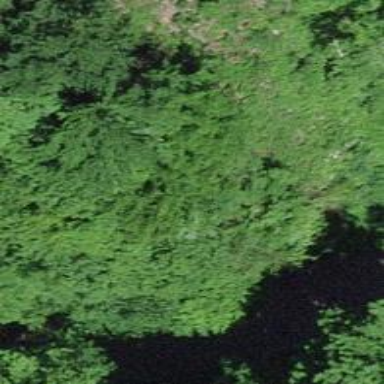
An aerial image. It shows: Natural cliff.